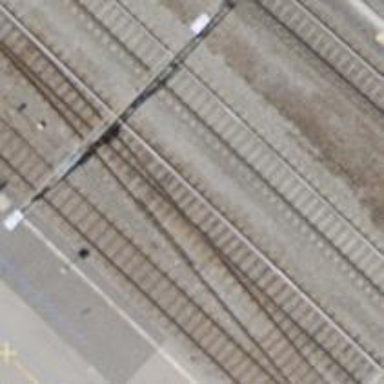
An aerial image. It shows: Siding railway track with one rail.